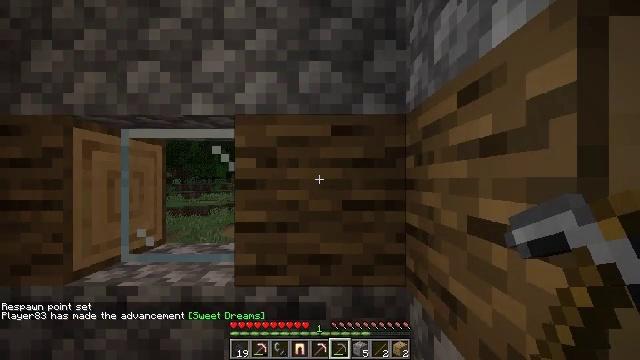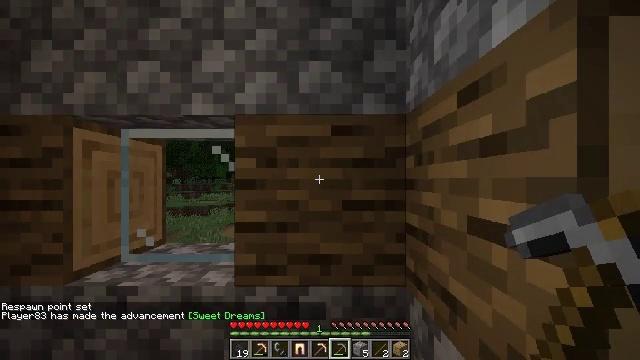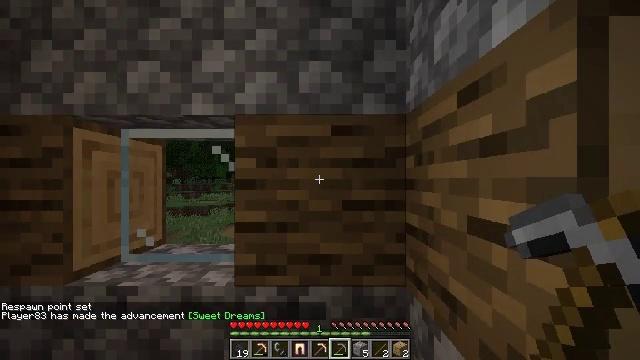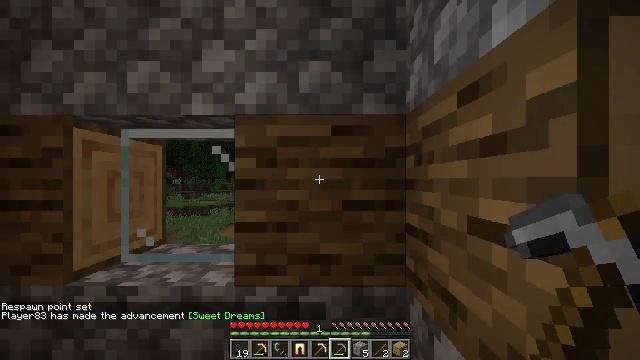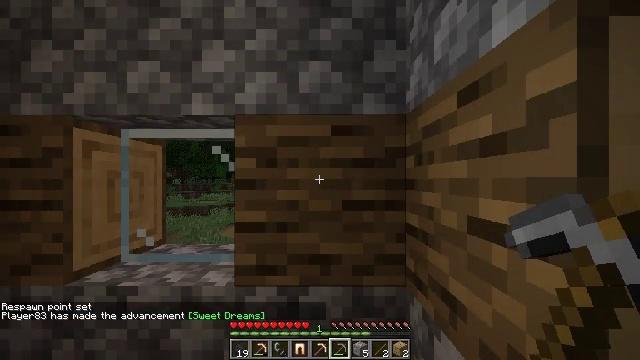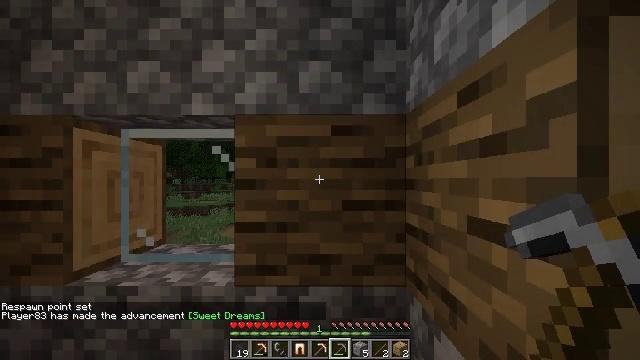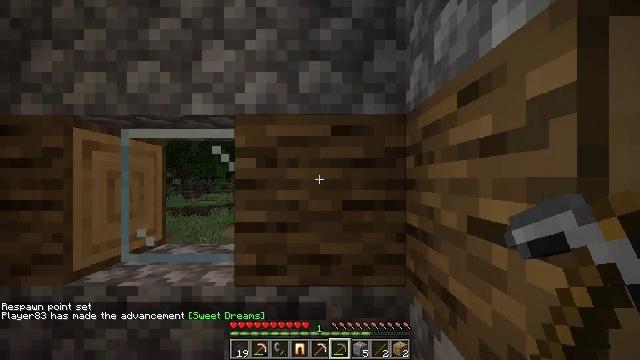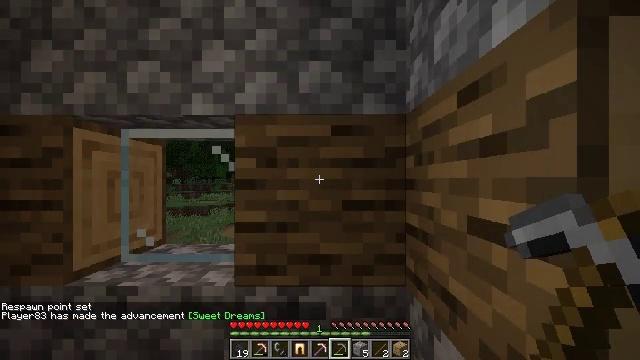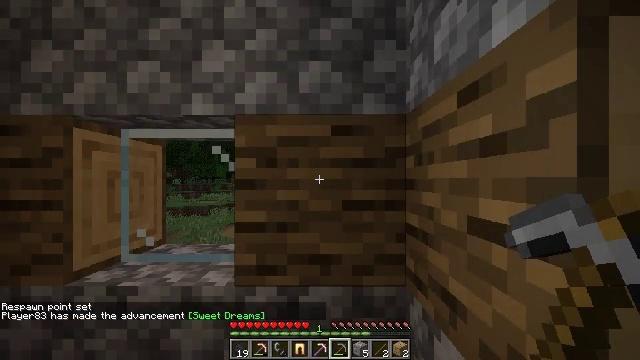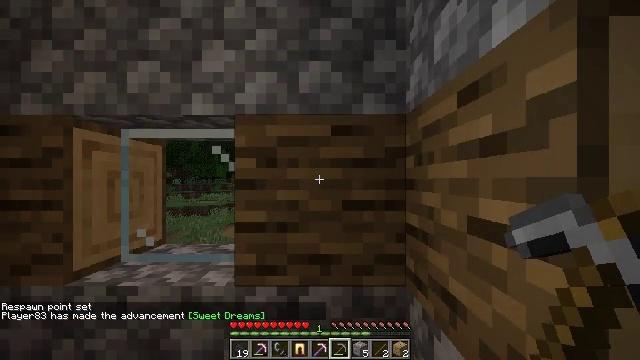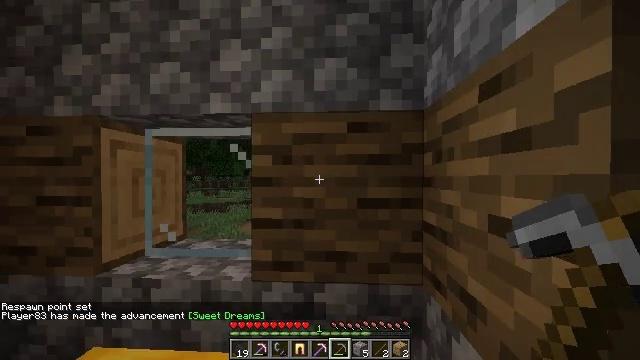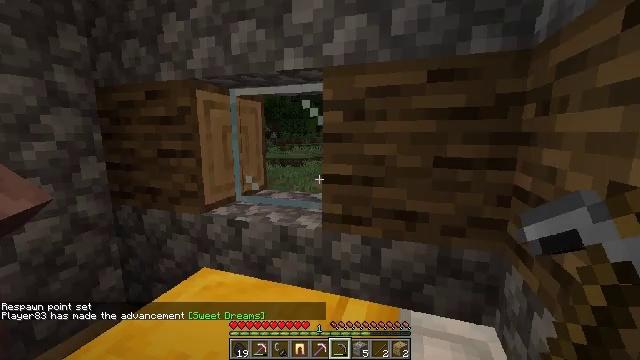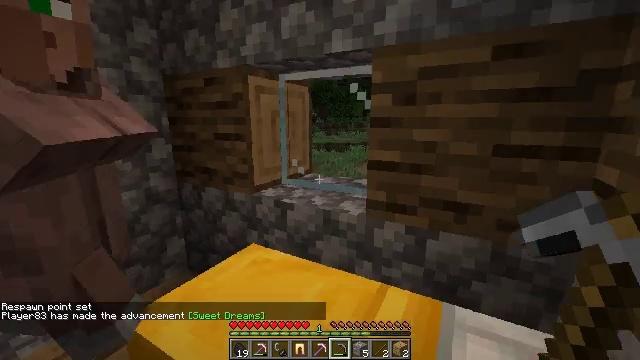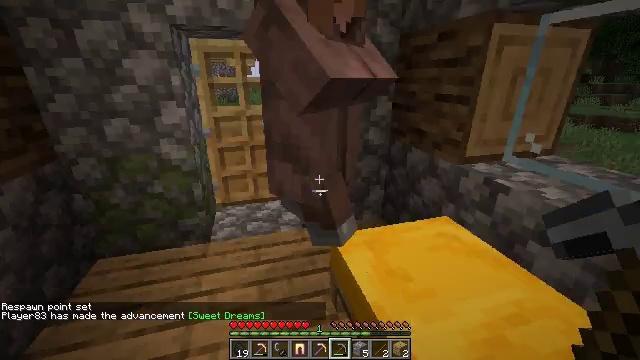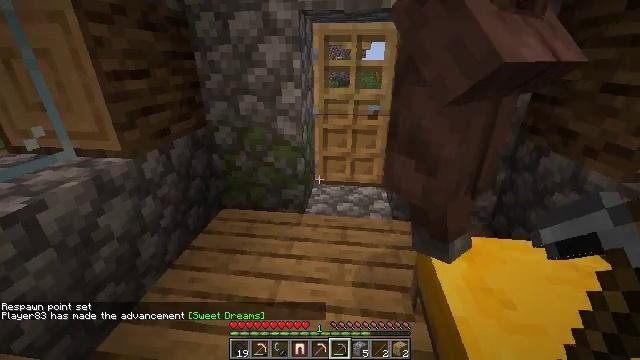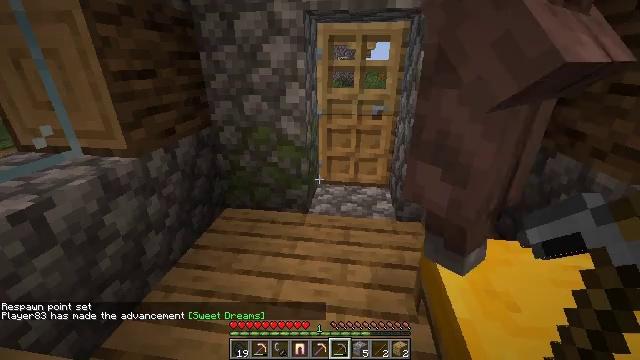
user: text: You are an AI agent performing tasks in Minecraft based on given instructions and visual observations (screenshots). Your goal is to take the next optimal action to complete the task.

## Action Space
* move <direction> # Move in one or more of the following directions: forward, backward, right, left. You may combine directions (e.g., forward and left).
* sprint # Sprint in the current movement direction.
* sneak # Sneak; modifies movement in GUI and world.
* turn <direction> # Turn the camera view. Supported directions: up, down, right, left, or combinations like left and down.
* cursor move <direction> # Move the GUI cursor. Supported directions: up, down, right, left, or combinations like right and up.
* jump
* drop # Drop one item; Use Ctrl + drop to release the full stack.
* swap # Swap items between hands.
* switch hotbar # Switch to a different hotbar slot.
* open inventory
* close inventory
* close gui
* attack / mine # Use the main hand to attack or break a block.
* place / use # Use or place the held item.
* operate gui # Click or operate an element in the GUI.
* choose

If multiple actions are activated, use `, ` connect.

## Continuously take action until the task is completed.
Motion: motion action
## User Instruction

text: Chop down the oak log.
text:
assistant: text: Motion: no_op
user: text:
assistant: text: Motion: no_op
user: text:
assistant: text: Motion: no_op
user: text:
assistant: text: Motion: no_op
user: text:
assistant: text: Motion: no_op
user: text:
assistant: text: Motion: no_op
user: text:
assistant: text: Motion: no_op
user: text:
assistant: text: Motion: no_op
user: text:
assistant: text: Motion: no_op
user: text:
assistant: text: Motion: turn left
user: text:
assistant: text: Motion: turn left and down
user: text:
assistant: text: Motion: turn left and down
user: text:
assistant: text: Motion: turn left and down
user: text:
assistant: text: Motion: turn left and down
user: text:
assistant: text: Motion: no_op
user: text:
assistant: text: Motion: no_op
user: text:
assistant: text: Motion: no_op
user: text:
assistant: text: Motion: turn left and up
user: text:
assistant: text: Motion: turn left and up
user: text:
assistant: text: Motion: no_op
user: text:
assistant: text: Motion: turn right
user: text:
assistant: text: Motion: turn right
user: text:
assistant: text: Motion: turn right
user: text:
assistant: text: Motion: no_op
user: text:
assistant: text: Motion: no_op
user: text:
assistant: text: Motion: no_op
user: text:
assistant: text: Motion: no_op
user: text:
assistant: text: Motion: no_op
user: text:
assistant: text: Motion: no_op
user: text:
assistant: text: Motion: no_op